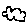
Label: cloud